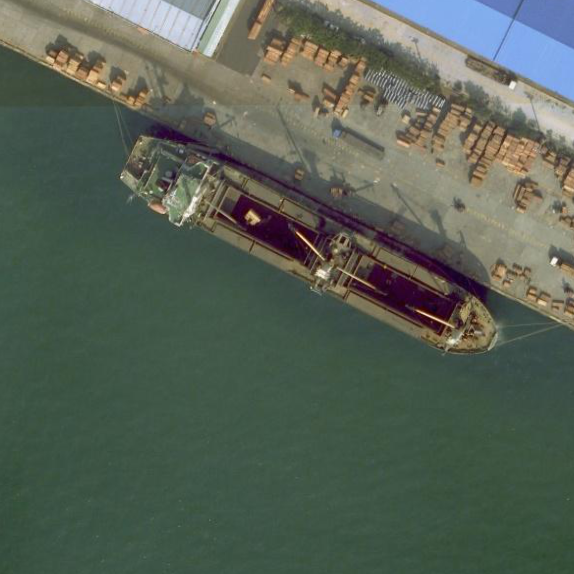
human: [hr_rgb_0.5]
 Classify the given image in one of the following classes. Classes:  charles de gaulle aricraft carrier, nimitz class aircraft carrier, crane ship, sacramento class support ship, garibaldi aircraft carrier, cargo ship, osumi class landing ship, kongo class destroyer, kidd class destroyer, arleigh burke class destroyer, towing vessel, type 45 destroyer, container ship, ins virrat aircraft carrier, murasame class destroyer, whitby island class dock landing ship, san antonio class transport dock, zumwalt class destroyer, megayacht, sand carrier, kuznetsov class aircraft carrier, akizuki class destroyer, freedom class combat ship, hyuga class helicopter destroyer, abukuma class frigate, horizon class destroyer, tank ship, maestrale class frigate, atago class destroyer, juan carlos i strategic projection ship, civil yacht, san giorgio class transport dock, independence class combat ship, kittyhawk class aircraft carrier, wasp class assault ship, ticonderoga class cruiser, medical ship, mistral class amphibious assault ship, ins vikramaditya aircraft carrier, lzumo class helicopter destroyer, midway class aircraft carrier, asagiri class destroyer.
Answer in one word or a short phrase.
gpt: Cargo ship